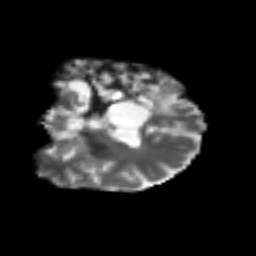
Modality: T2w
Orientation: coronal
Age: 48
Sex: male
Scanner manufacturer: siemens
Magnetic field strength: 3 T
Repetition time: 4.999 s
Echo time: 0.07946 s